Aerial crown-view tile of a tropical tree (Barro Colorado Island, Panama), acquired 20250217:
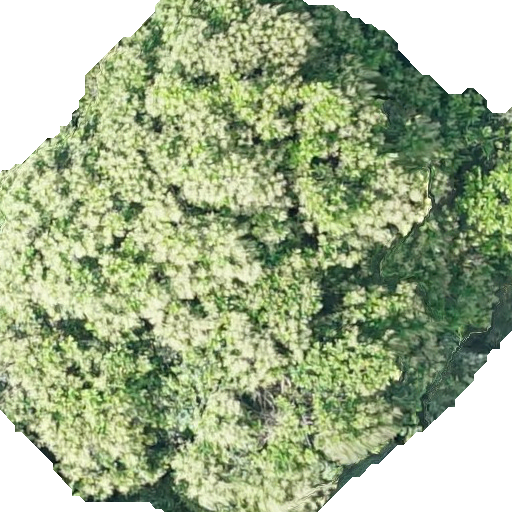
Species: Anacardium excelsum
GBIF accepted scientific name: Anacardium excelsum
Crown area: 377.342 m²